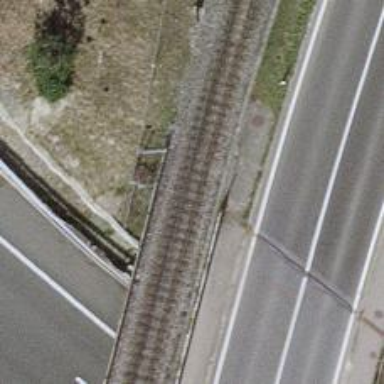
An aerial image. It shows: Narrow-gauge railway bridge with electrified tracks and single track passing over it.